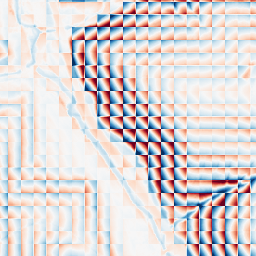
Category: wavelet
Decomposition family: wavelet_biorthogonal
Decomposition parameters: wavelet: bior1.3
level: 4
Upsampling method: sinc_hamming
Upsampling parameters: scale: 8
kernel_size: 16
Upsampling scale: 8